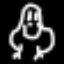
Label: frog